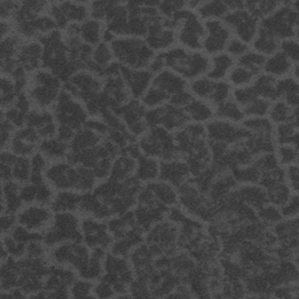
Label: frost